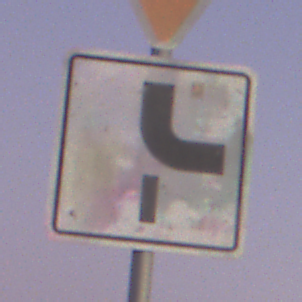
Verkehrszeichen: VerlaufVorfahrtsstrasse10
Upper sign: VorfahrtGewaehren
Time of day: Dawn
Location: Outdoor (RoadRail)
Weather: Clear
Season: NotSpecified
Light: Natural